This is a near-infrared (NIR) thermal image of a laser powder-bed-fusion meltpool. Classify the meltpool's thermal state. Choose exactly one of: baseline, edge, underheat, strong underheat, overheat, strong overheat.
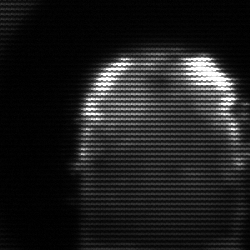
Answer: baseline